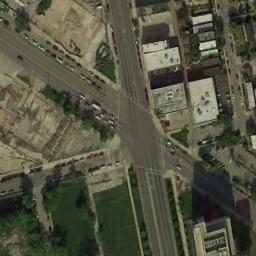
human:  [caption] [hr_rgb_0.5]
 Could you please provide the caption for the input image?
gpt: A black car stopped at the intersection .

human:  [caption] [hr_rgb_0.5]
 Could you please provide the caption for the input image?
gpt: A tilted intersection with dense traffic is between some neatly arranged buildings and clearings .

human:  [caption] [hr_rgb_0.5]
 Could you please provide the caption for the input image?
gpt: There are many different shapes of buildings beside the intersection .

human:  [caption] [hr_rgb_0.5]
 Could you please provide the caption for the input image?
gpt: There are several vehicles on the road at the intersection of five roads, There are many buildings and some trees around the intersection, And many cars are parked in the open space beside the intersection .

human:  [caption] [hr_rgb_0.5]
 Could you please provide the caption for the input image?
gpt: There are some buildings and empty land beside the intersection .